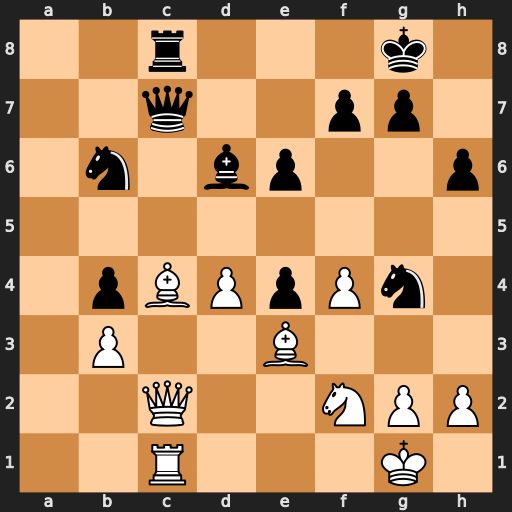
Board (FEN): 2r3k1/2q2pp1/1n1bp2p/8/1pBPpPn1/1P2B3/2Q2NPP/2R3K1
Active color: w
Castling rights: -
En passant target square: -
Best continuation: Nxg4